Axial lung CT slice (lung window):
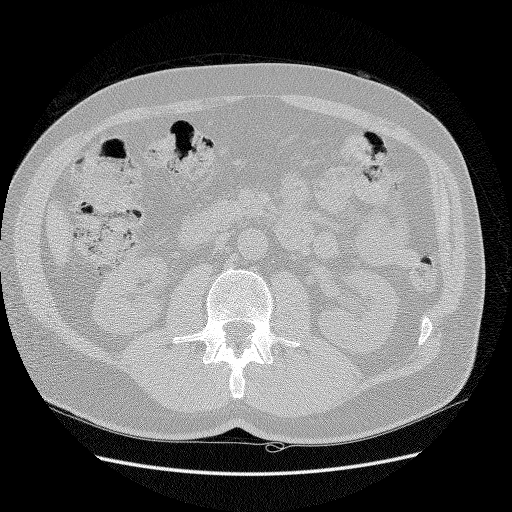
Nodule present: no